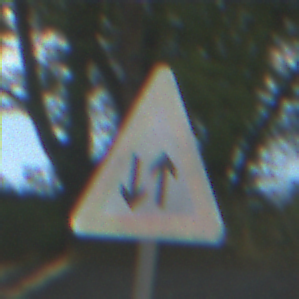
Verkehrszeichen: Gegenverkehr
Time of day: MorningAfternoon
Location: Outdoor (Nature)
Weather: PartlyCloudy
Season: NotSpecified
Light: Natural